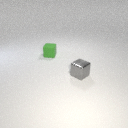
small gray metal cube in front of small green rubber cube